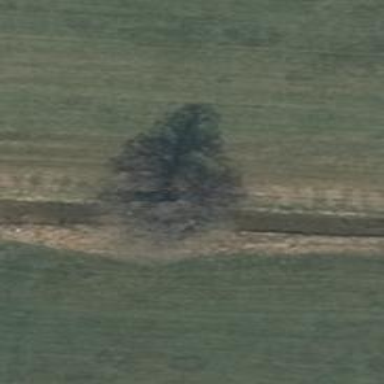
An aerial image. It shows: Deciduous broadleaved tree.